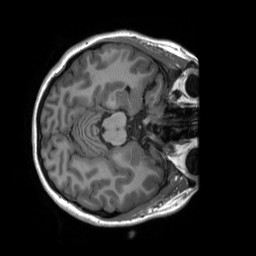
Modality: T1w
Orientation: axial
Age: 22
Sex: female
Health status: ill
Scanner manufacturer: siemens
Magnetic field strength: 3 T
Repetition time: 2.3 s
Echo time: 0.00232 s